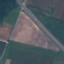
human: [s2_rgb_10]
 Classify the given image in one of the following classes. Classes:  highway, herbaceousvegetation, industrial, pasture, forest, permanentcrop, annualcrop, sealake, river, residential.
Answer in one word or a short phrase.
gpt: Highway